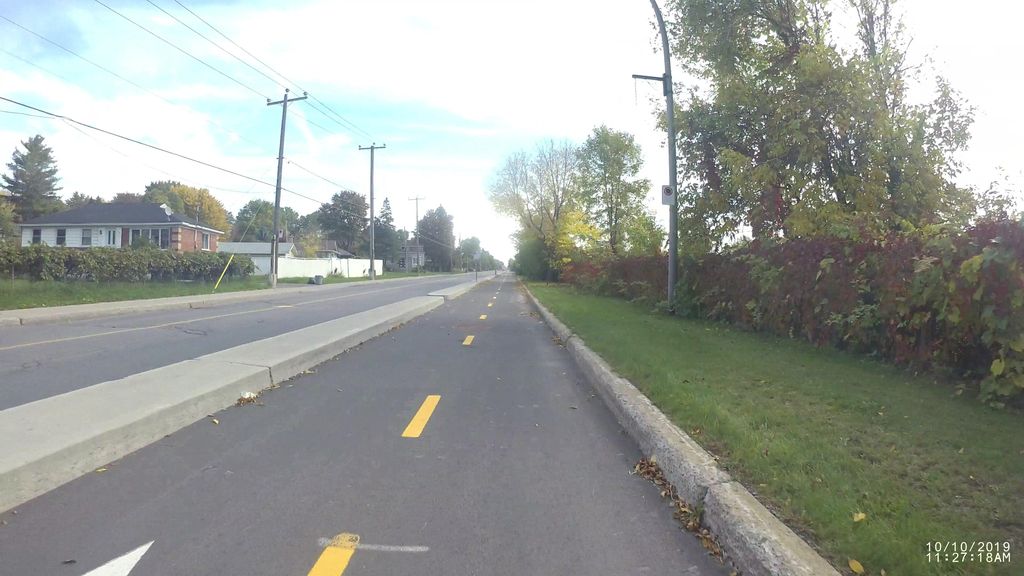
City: montreal